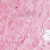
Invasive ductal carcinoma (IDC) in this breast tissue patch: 0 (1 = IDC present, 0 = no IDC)